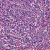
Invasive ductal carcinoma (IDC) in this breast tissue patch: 1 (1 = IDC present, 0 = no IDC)